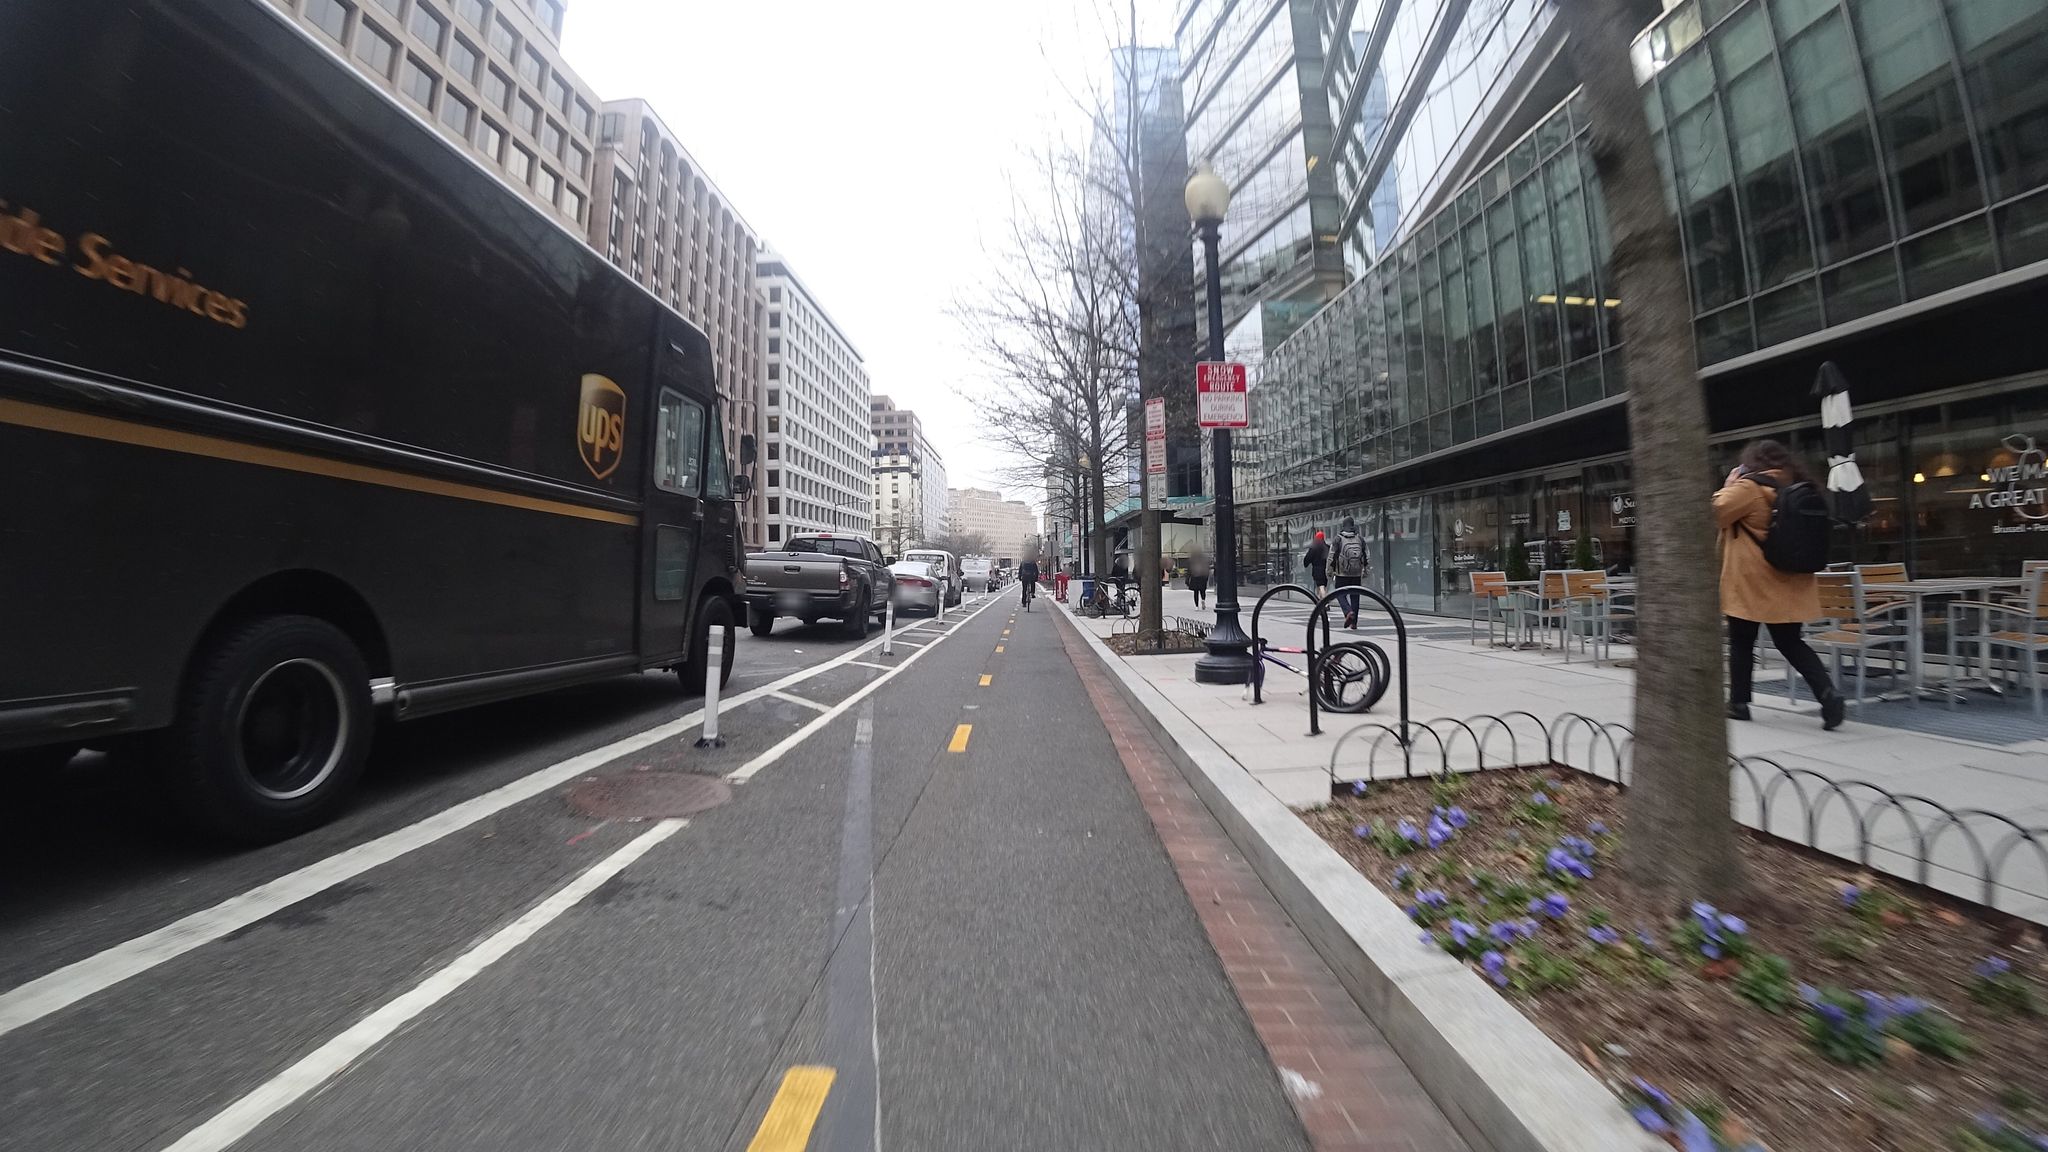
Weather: cloudy
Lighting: day
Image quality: good
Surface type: cycling surface
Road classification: service
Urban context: urban centre
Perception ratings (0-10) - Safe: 7.47, Lively: 7.49, Beautiful: 6.87, Boring: 5.07, Depressing: 3.79, Wealthy: 5.27